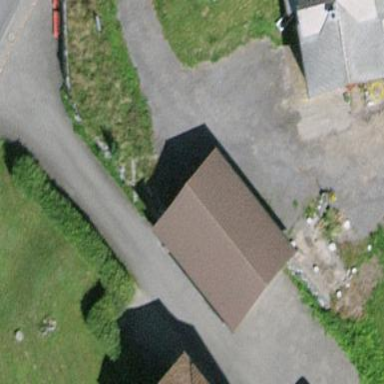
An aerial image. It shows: Parking area.